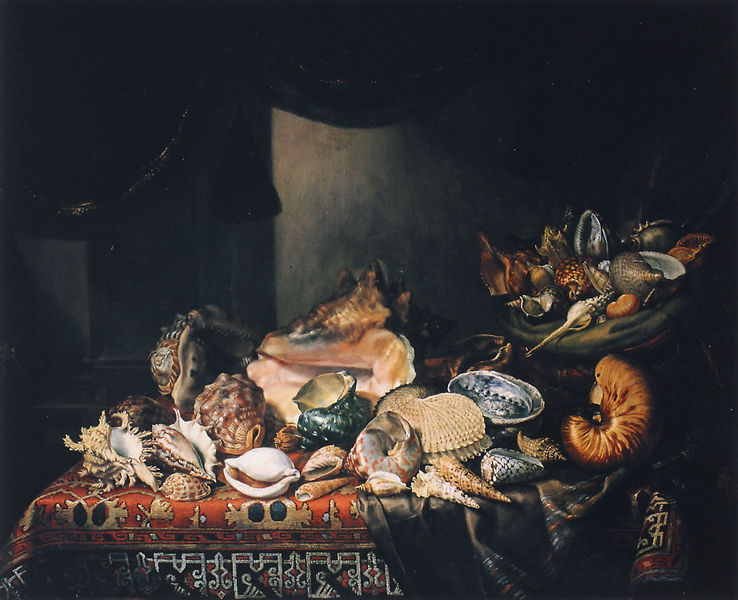
Titel: Muscheln
Künstler: Bartolomeo Bimbi
Institution: Siena, Palazzo della Provincia
Schlagwörter: dunkel, gemälde, licht, schwarz, tisch, weiss, rot, tuch, muster, teppich, wand, schale, tischdecke, vorhang, dunkelheit, decke, stillleben, vanitas, meeresfrüchte, perlmutt, kreise, kiste, muschel, austern, muscheln, schnecke, schnecken, schneckenhaus, gehäuse, auster, schneckenhäuser, stillleben meeresfrüchte, smeeresfrüchte, turmschnecke, licht säule